Question: I need help implementing my own traversal policy.
My goal was to be able to traverse with tab some of the components in a panel, not all of them.
I was able to research the FocusTraversalPolicy class and figure out a little how this works. The code below shows how far I got. But I seem to have hit a wall.
This code will allow me to traverse from one component to another, but there are in my Container smaller jpanels with jtextfields in them. For some reason, I am not able to traverse to these using tab, even though I added the jpanels into my policy.
I am aware that I can just access the textfields inside these jpanels and add them to my policy. However, since these smaller jpanels are sort of dynamic and can add extra components inside of them,
I could be wrong, but I believe I should add something to the getComponentAfter(...) and the getComponentBefore(...) methods. As you can see, I commented out some of the things I was trying. I would appreciate any help you can give me. I attached a picture of my panel so you can see what I mean.

'''
public class TabFocusAdapter extends FocusTraversalPolicy implements FocusListener, MouseListener {
private ArrayList<Component> comps = new ArrayList<Component>();
private int focus, def;
private boolean mouse_focus = false;
public TabFocusAdapter(int f) {
focus = def = f;
}
@Override
/***Returns the component after the current one
* if current one is the last in the cycle, it will return the first
* it will skip all disabled components */
public Component getComponentAfter(Container aContainer, Component aComponent) {
//if(((Container) aComponent).getFocusTraversalPolicy()!=null)
//if(aComponent)
//return ((Container)aComponent).getFocusTraversalPolicy().getFirstComponent((Container) aComponent);
focus++;
if(focus == comps.size()) focus = 0;
Component comp = comps.get(focus);
while(!comp.isEnabled() || !comp.isShowing() || !comp.isVisible()) {
focus++;
if(focus == comps.size()) focus = 0;
comp = comps.get(focus);
}
return comps.get(focus);
}
@Override
/**Returns the component before the current one
* if current one is the first in the cycle, it will return the last
* it will skip all disabled components */
public Component getComponentBefore(Container aContainer, Component aComponent) {
focus--;
if(focus == -1) focus = comps.size()-1;
Component comp = comps.get(focus);
while(!comp.isEnabled() || !comp.isShowing() || !comp.isVisible()) {
focus--;
if(focus == -1) focus = comps.size()-1;
comp = comps.get(focus);
}
return comps.get(focus);
}
@Override
public Component getFirstComponent(Container aContainer) {
return comps.get(0);
}
@Override
public Component getLastComponent(Container aContainer) {
return comps.get(comps.size() - 1);
}
@Override
/**Returns the starting component */
public Component getDefaultComponent(Container aContainer) {
return comps.get(def);
}
public void addComp(Component comp) {
comps.add(comp);
comp.addMouseListener(this);
comp.addFocusListener(this);
}
@Override
public void focusGained(FocusEvent e) {
Component comp = e.getComponent();
if(!mouse_focus && comp instanceof JTextComponent)
((JTextComponent)comp).selectAll();
}
@Override
public void mousePressed(MouseEvent e) {
mouse_focus = true;
focus = comps.indexOf(e.getComponent());
}
@Override
public void mouseReleased(MouseEvent e) {
mouse_focus = false;
}
@Override
public void mouseClicked(MouseEvent e) {}
@Override
public void focusLost(FocusEvent e) {}
@Override
public void mouseEntered(MouseEvent e) {}
@Override
public void mouseExited(MouseEvent e) {}
}
'''
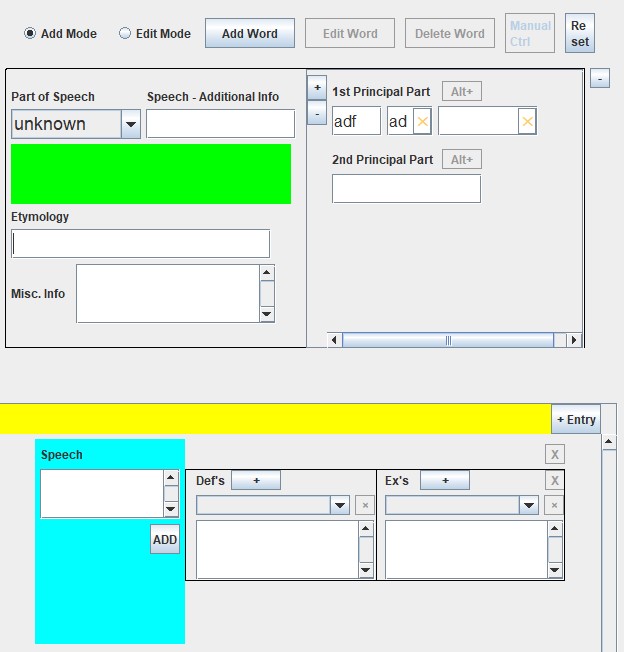
Answer: I solved my problem by including a series of checks into the getComponentAfter(...) and getComponentBefore(...) methods. I am including my code below.
Basically, to determine whether to move to a lower cycle, it asks whether the next component is a Focus Cycle Root.
When concluding a cycle, to determine whether to move to an upper cycle, it asks whether the parent of the container is a Focus Traversal Policy Provider.
I got the general idea for this solution by looking at how these methods where implemented by the default traversal policies of my JFrame.
'''
'''
public Component getComponentAfter(Container aContainer, Component aComponent) {
Component comp;
do{
focus++;
if(focus == comps.size()) {
focus = 0;
ancestor = aContainer;
do ancestor = ancestor.getParent();
while(ancestor!=null && !ancestor.isFocusTraversalPolicyProvider());
if(ancestor != null && ancestor.isFocusTraversalPolicyProvider())
return (ancestor
.getFocusTraversalPolicy()
.getComponentAfter(ancestor, aContainer));
}
comp = comps.get(focus);
} while(!comp.isEnabled() || !comp.isShowing() || !comp.isVisible());
if(comp instanceof Container && ((Container)comp).isFocusCycleRoot()) {
return ((Container)comp)
.getFocusTraversalPolicy()
.getDefaultComponent((Container) comp);
}
return comp;
}
'''
'''